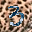
Label: 3